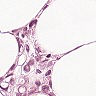
Metastatic tissue present: yes